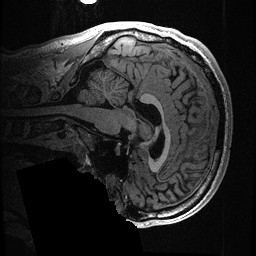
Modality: T1w
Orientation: sagittal
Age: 22
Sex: male
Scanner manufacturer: ge
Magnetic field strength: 3 T
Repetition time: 0.006952 s
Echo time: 0.00292 s